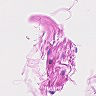
Metastatic tissue present: no